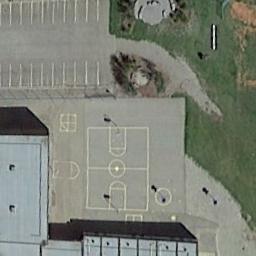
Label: basketball_court